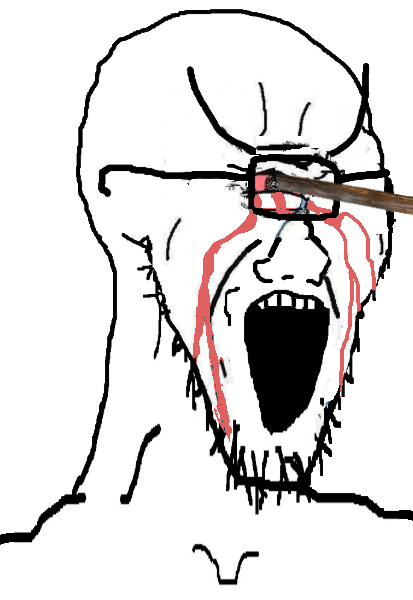
Label: 5_Soyjak